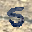
Label: 5